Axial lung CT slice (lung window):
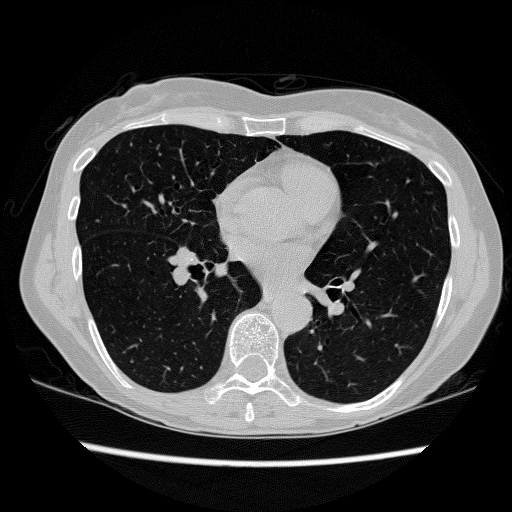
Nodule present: no